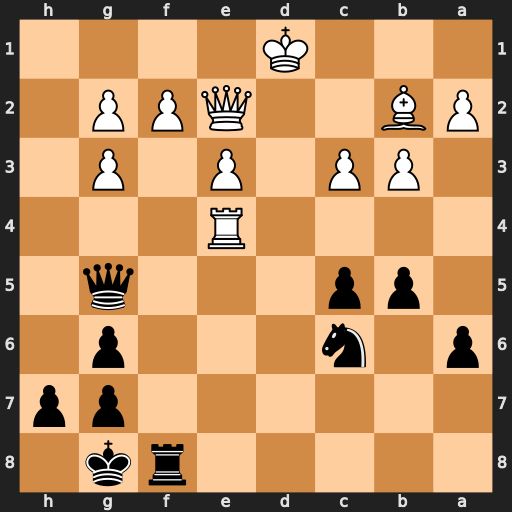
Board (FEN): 5rk1/6pp/p1n3p1/1pp3q1/4R3/1PP1P1P1/PB2QPP1/3K4
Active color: b
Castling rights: -
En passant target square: -
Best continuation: Qd5+ Kc1 Qxe4